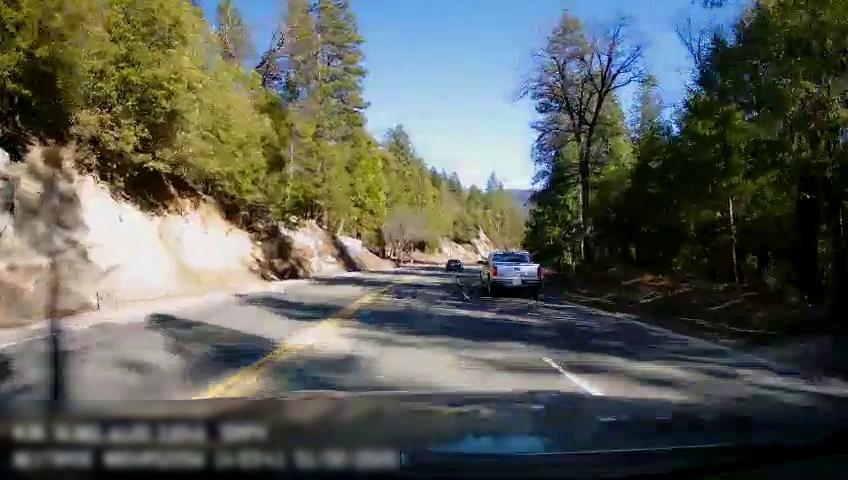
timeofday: Day
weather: Sunny
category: Drivable Space
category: Vehicles | Car
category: Vehicles | Truck
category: Lanes | Opposite Lane
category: Lanes | Opposite Lane
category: Lanes | Current Lane
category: Lanes | Current Lane
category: Lanes | Current Lane